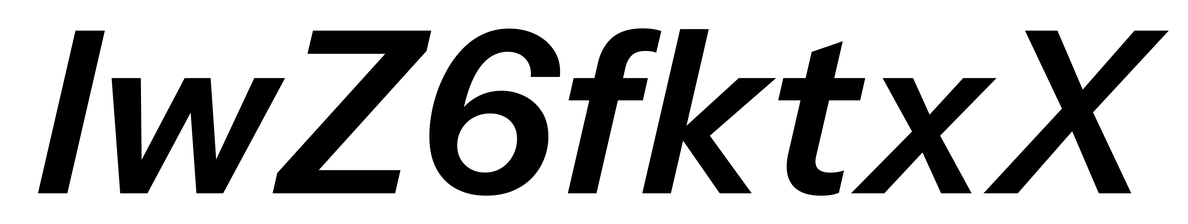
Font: InstrumentSans-Italic_SemiBold_Italic